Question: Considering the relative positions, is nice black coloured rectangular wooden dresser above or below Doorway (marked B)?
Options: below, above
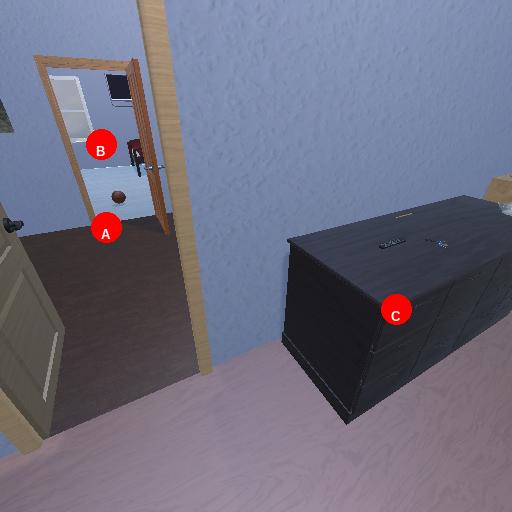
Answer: below